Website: crate-barrel
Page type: billing-address
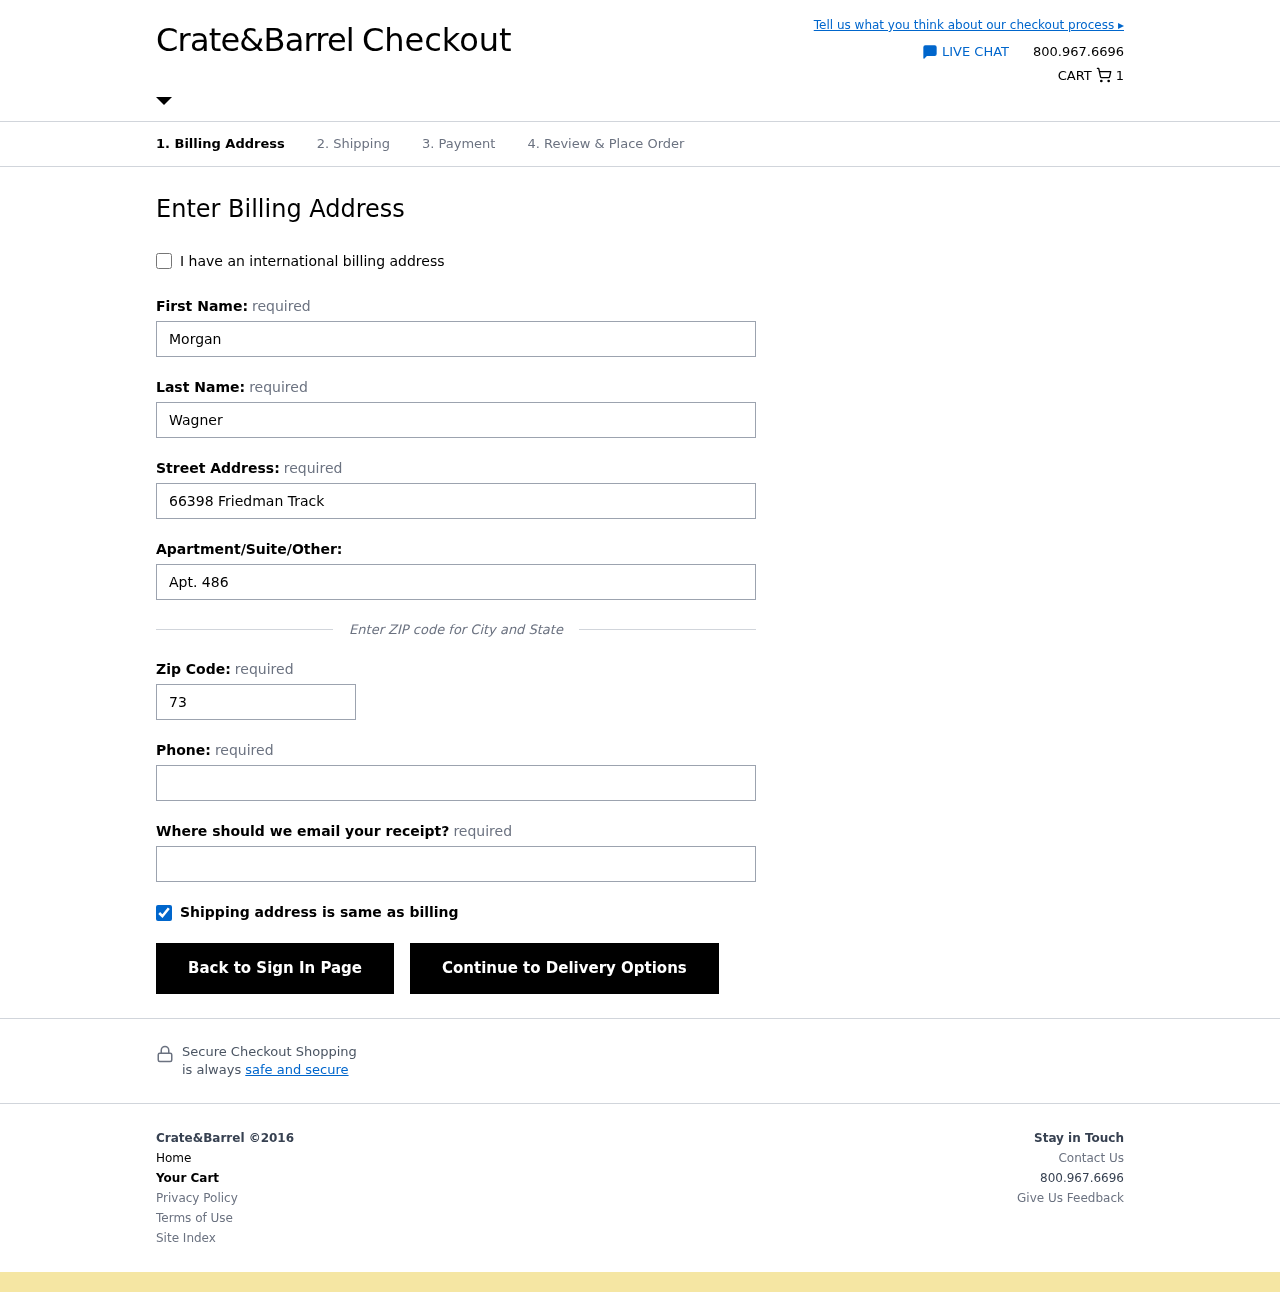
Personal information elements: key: PII_EMAIL
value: morgan.wagner@gmail.com
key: PII_FIRSTNAME
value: Morgan
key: PII_LASTNAME
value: Wagner
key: PII_PHONE
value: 7544249135
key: PII_POSTCODE
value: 73373
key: PII_STREET
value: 66398 Friedman Track
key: PII_STREET2
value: Apt. 486
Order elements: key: ORDER_NUM_ITEMS
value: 1